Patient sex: M
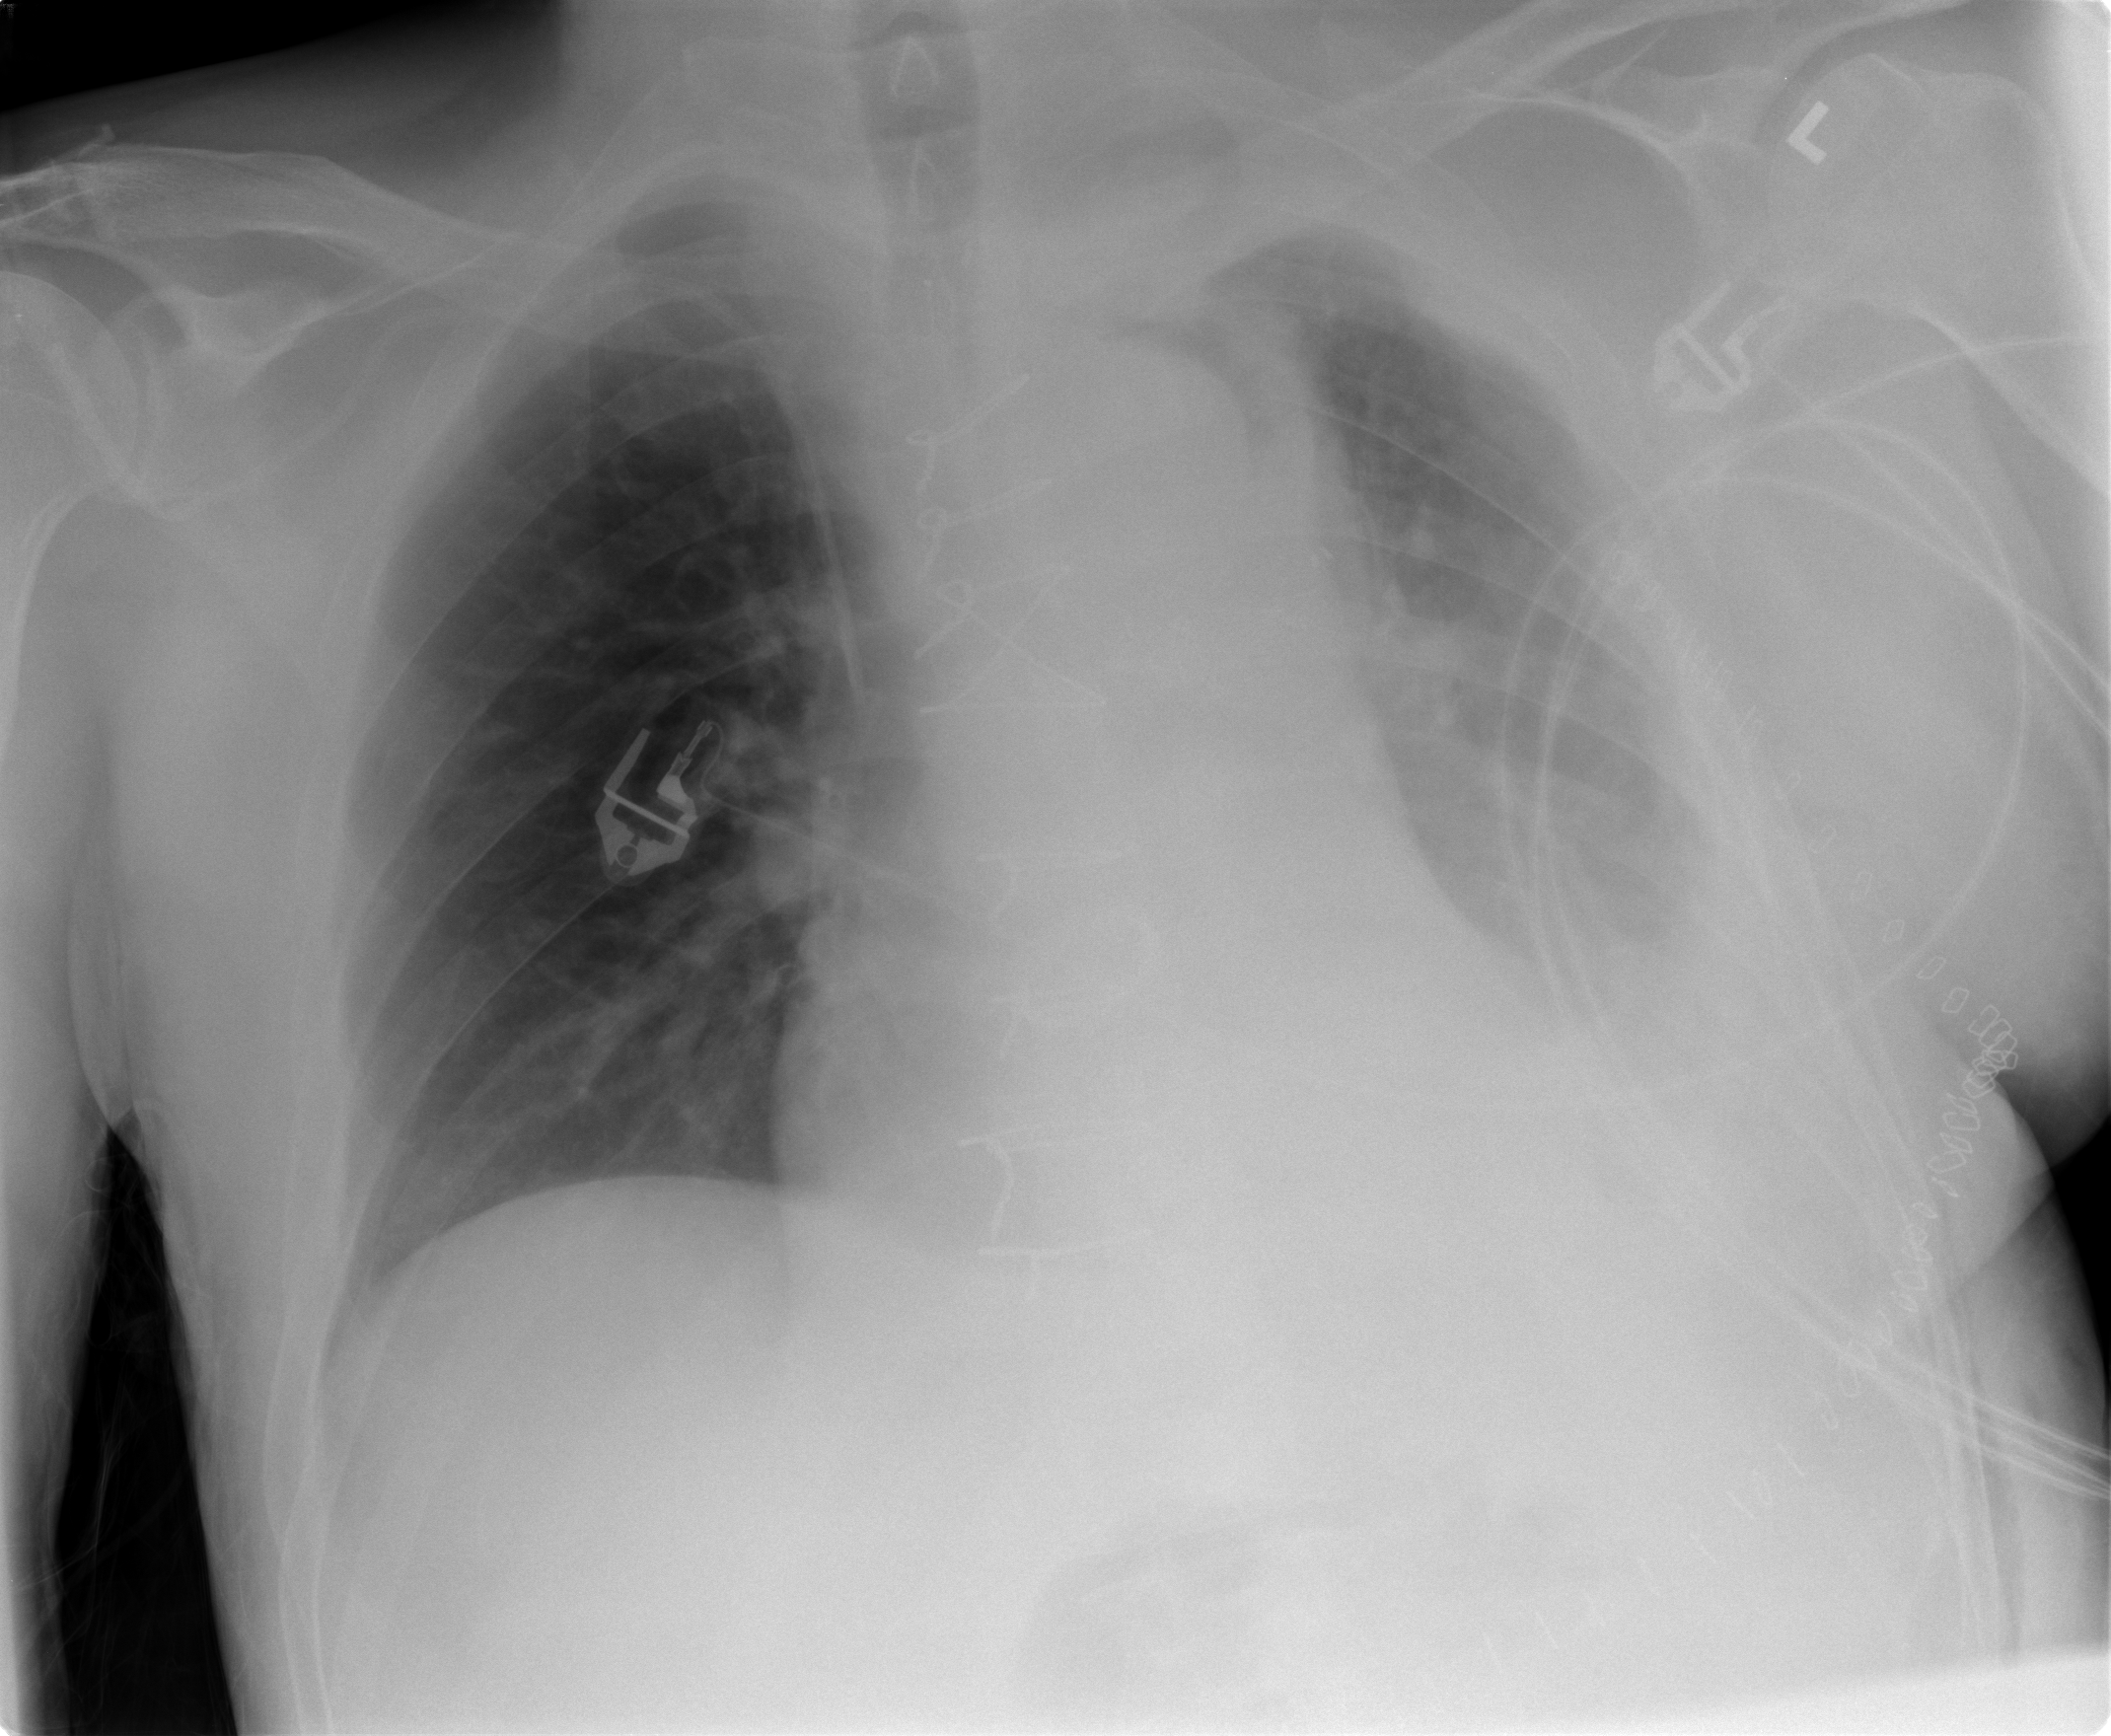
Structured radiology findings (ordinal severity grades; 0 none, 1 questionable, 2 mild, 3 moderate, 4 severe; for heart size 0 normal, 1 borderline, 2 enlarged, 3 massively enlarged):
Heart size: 2
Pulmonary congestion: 0
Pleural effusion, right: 0
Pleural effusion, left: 3
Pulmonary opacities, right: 0
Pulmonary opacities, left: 0
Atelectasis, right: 0
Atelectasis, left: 3